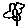
Label: flower